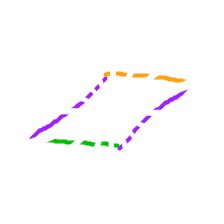
Shape: parallelogram